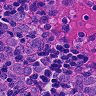
Metastatic tissue present: yes